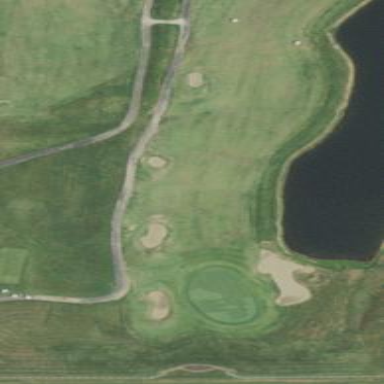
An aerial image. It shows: Area of rough grass used for golf.